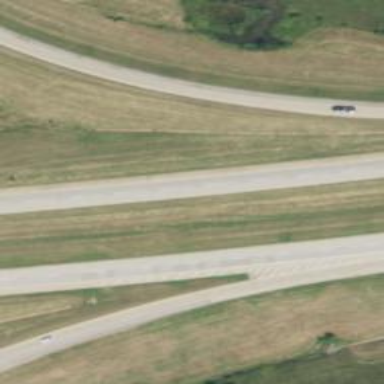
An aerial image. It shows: This image shows trunk highway that functions as expressway.